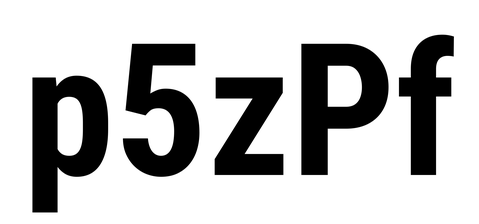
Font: Roboto_Condensed_Bold